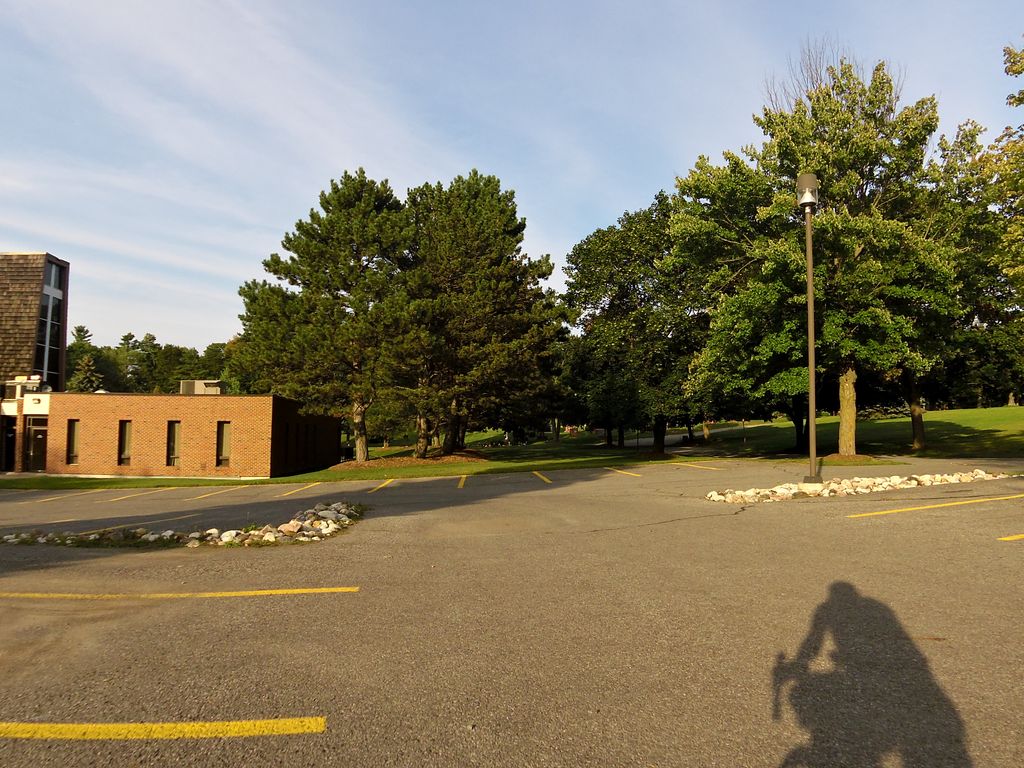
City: ottawa-gatineau